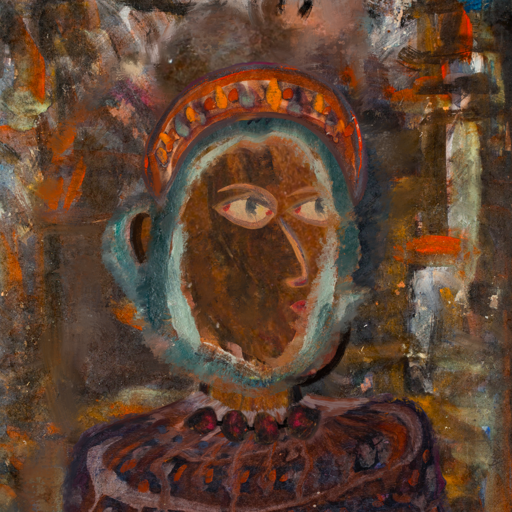
Background: GypsyQueen, Head And Neck Side: Mosgoul, Face Side: GypsyMother, Bust: Hypocrite, Hair Side: Boggyland, Head Accessory: Hypocrite, Second Necklace: Blank, Necklace: Mosgoul, Baby: Blank